Question: My code to plot a time series is this:
'''
def plot_series(x, y):
fig, ax = plt.subplots()
ax.plot_date(x, y, fmt='g--') # x = array of dates, y = array of numbers
fig.autofmt_xdate()
plt.grid(True)
plt.show()
'''
I have a few thousand data points and so matplotlib creates x-axis range of 3 months. This is what my time series looks like right now:

However, I want a weekly/fortnightly series. How do I change the way matplotlib computes date ranges the x-axis, and since I have almost 1 year of data, how do I make sure all of it fits nicely in one single chart?
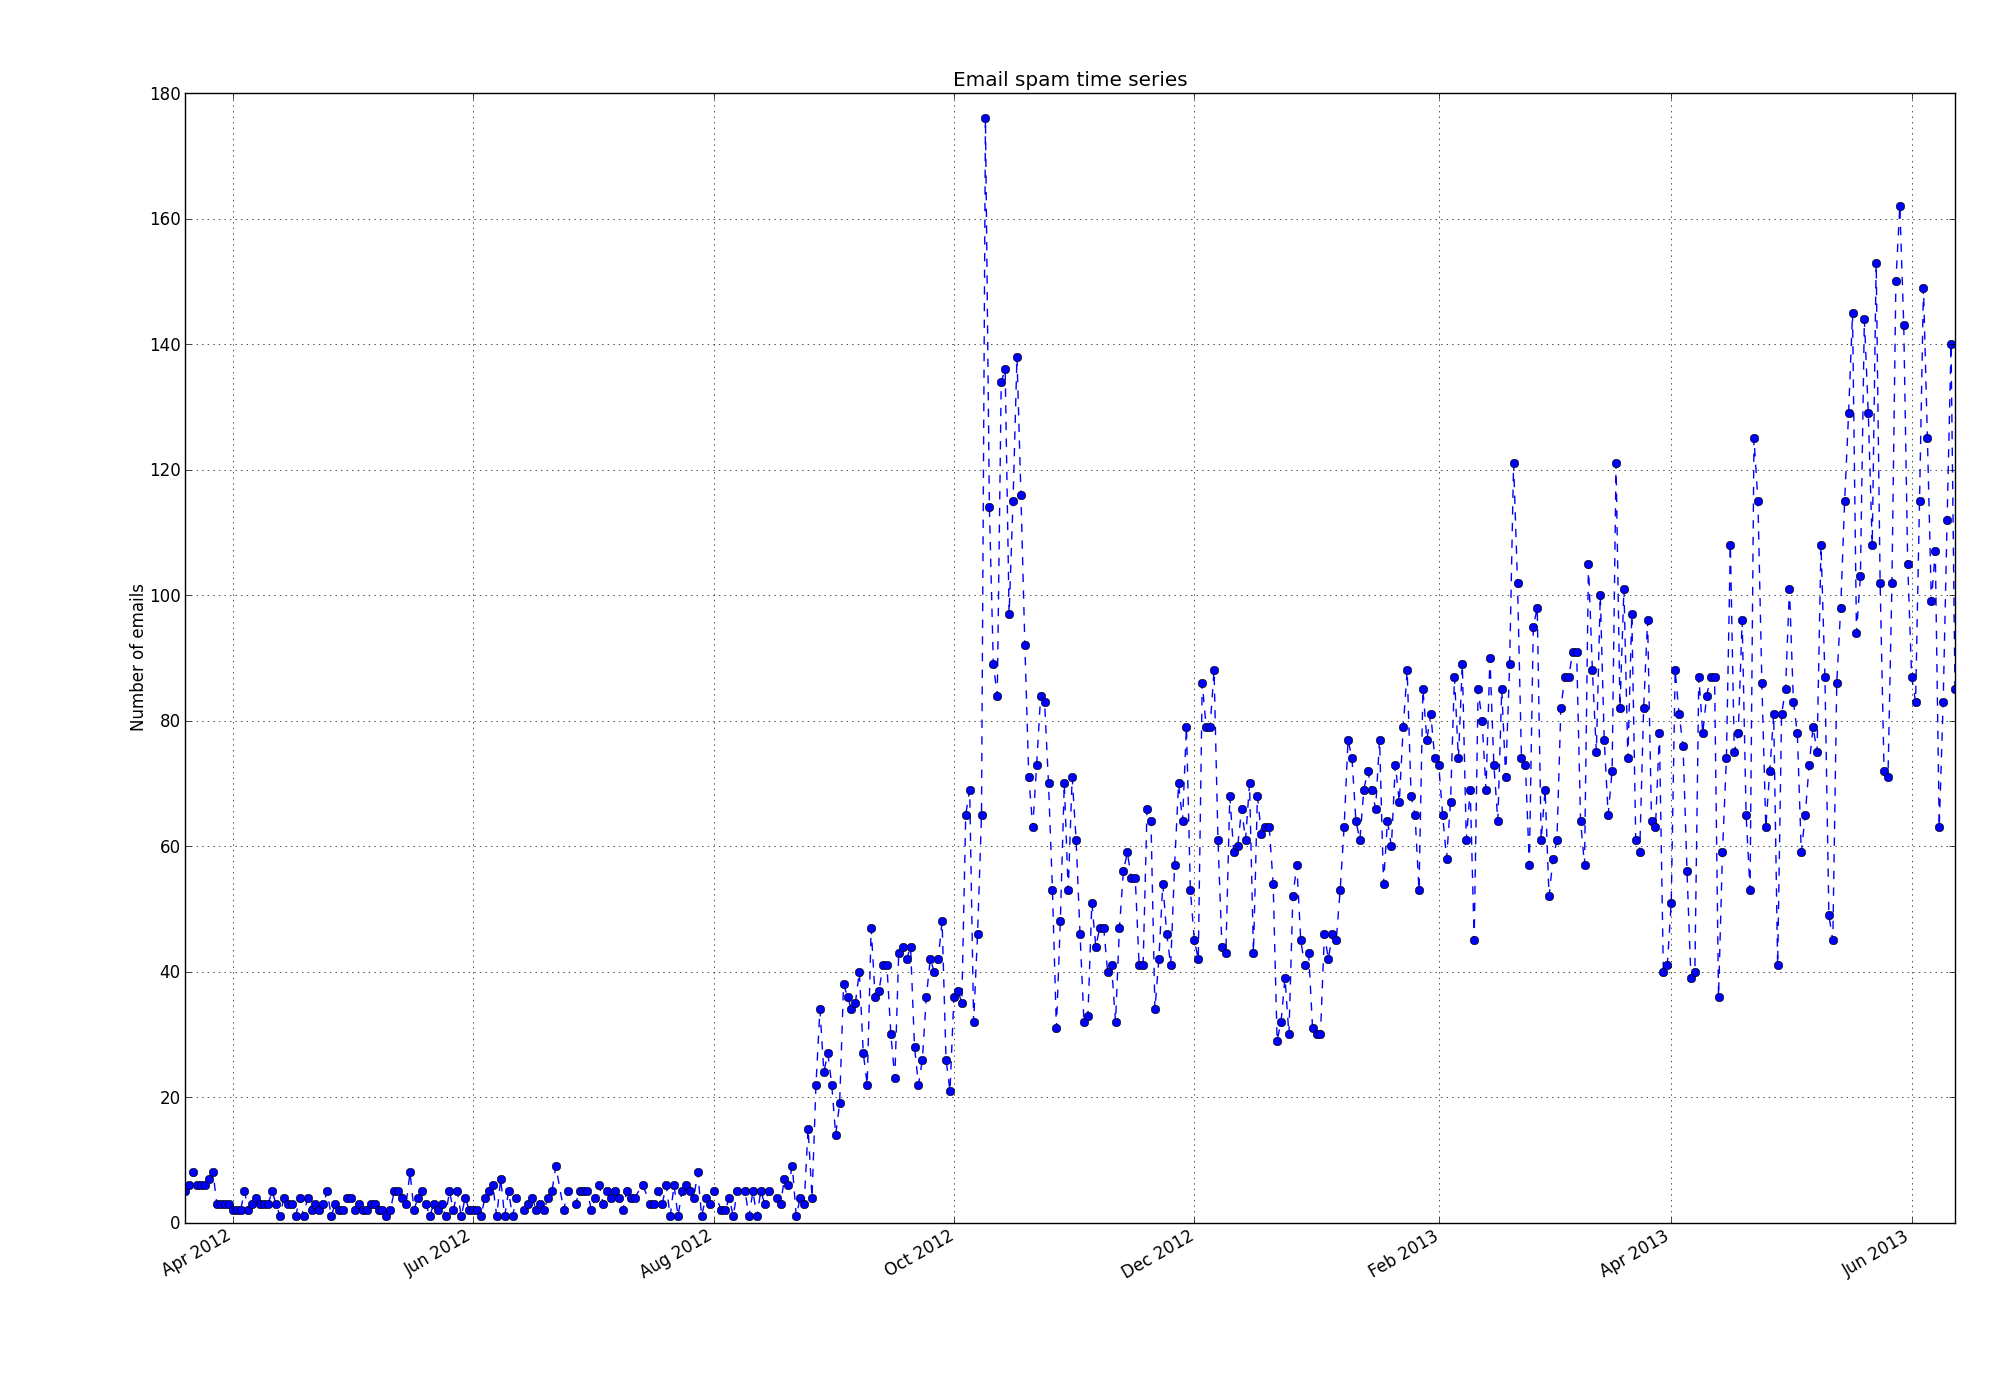
Answer: To change the frequency of tickmarks on your x-axis, you have to set its locator.
To have tickmarks for every monday of every week, you can use the <URL> module of matplotlib.
:
'''
from matplotlib.dates import WeekdayLocator
def plot_series(x, y):
fig, ax = plt.subplots()
ax.plot_date(x, y, fmt='g--') # x = array of dates, y = array of numbers
fig.autofmt_xdate()
# For tickmarks and ticklabels every week
ax.xaxis.set_major_locator(WeekdayLocator(byweekday=MO))
# For tickmarks and ticklabels every other week
#ax.xaxis.set_major_locator(WeekdayLocator(byweekday=MO, interval=2))
plt.grid(True)
plt.show()
'''
This may get a bit crowded on the x-axis when using only one plot, as this generates approximately 52 ticks.
One possible work-around to this is to have ticklabels for every -th week (e.g. every 4th week), and only tickmarks (i.e. no ticklabels) for every week:
'''
from matplotlib.dates import WeekdayLocator
def plot_series(x, y):
fig, ax = plt.subplots()
ax.plot_date(x, y, fmt='g--') # x = array of dates, y = array of numbers
fig.autofmt_xdate()
# For tickmarks and ticklabels every fourth week
ax.xaxis.set_major_locator(WeekdayLocator(byweekday=MO, interval=4))
# For tickmarks (no ticklabel) every week
ax.xaxis.set_minor_locator(WeekdayLocator(byweekday=MO))
# Grid for both major and minor ticks
plt.grid(True, which='both')
plt.show()
'''